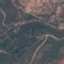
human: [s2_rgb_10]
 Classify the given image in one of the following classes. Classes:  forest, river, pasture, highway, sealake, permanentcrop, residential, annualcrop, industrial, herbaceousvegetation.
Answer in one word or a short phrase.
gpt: HerbaceousVegetation